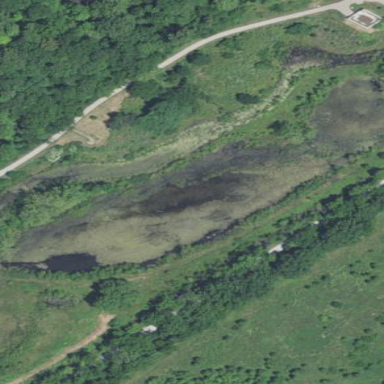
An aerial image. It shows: Wetland area characterized by wet meadow.